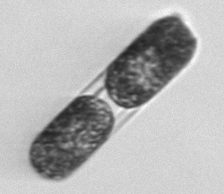
Label: Hemiaulus